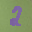
Label: 2